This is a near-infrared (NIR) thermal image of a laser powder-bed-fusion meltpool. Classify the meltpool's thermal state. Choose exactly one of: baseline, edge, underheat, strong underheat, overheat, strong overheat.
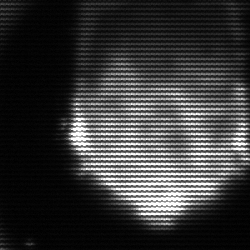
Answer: edge